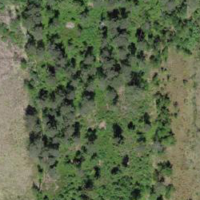
EUNIS habitat code: 44
Species observed at this site:
Vaccinium myrtillus